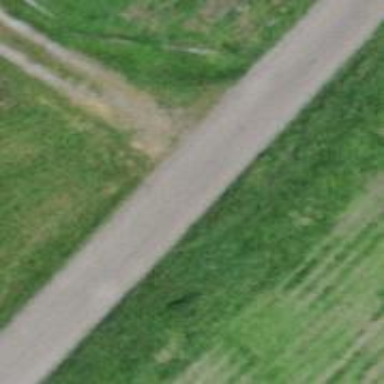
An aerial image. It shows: Agricultural vehicle track with grade 3 surface.